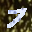
Label: 7